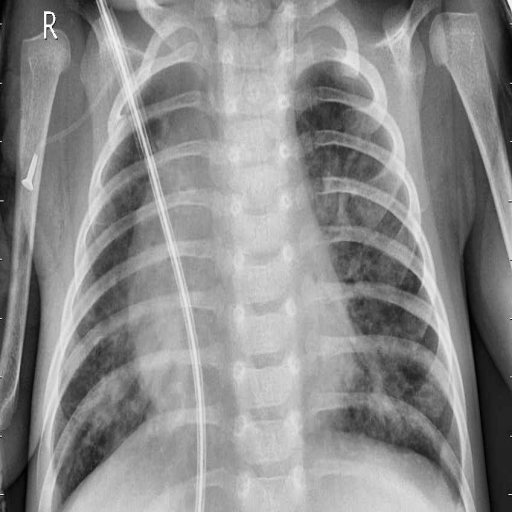
Finding: PNEUMONIA